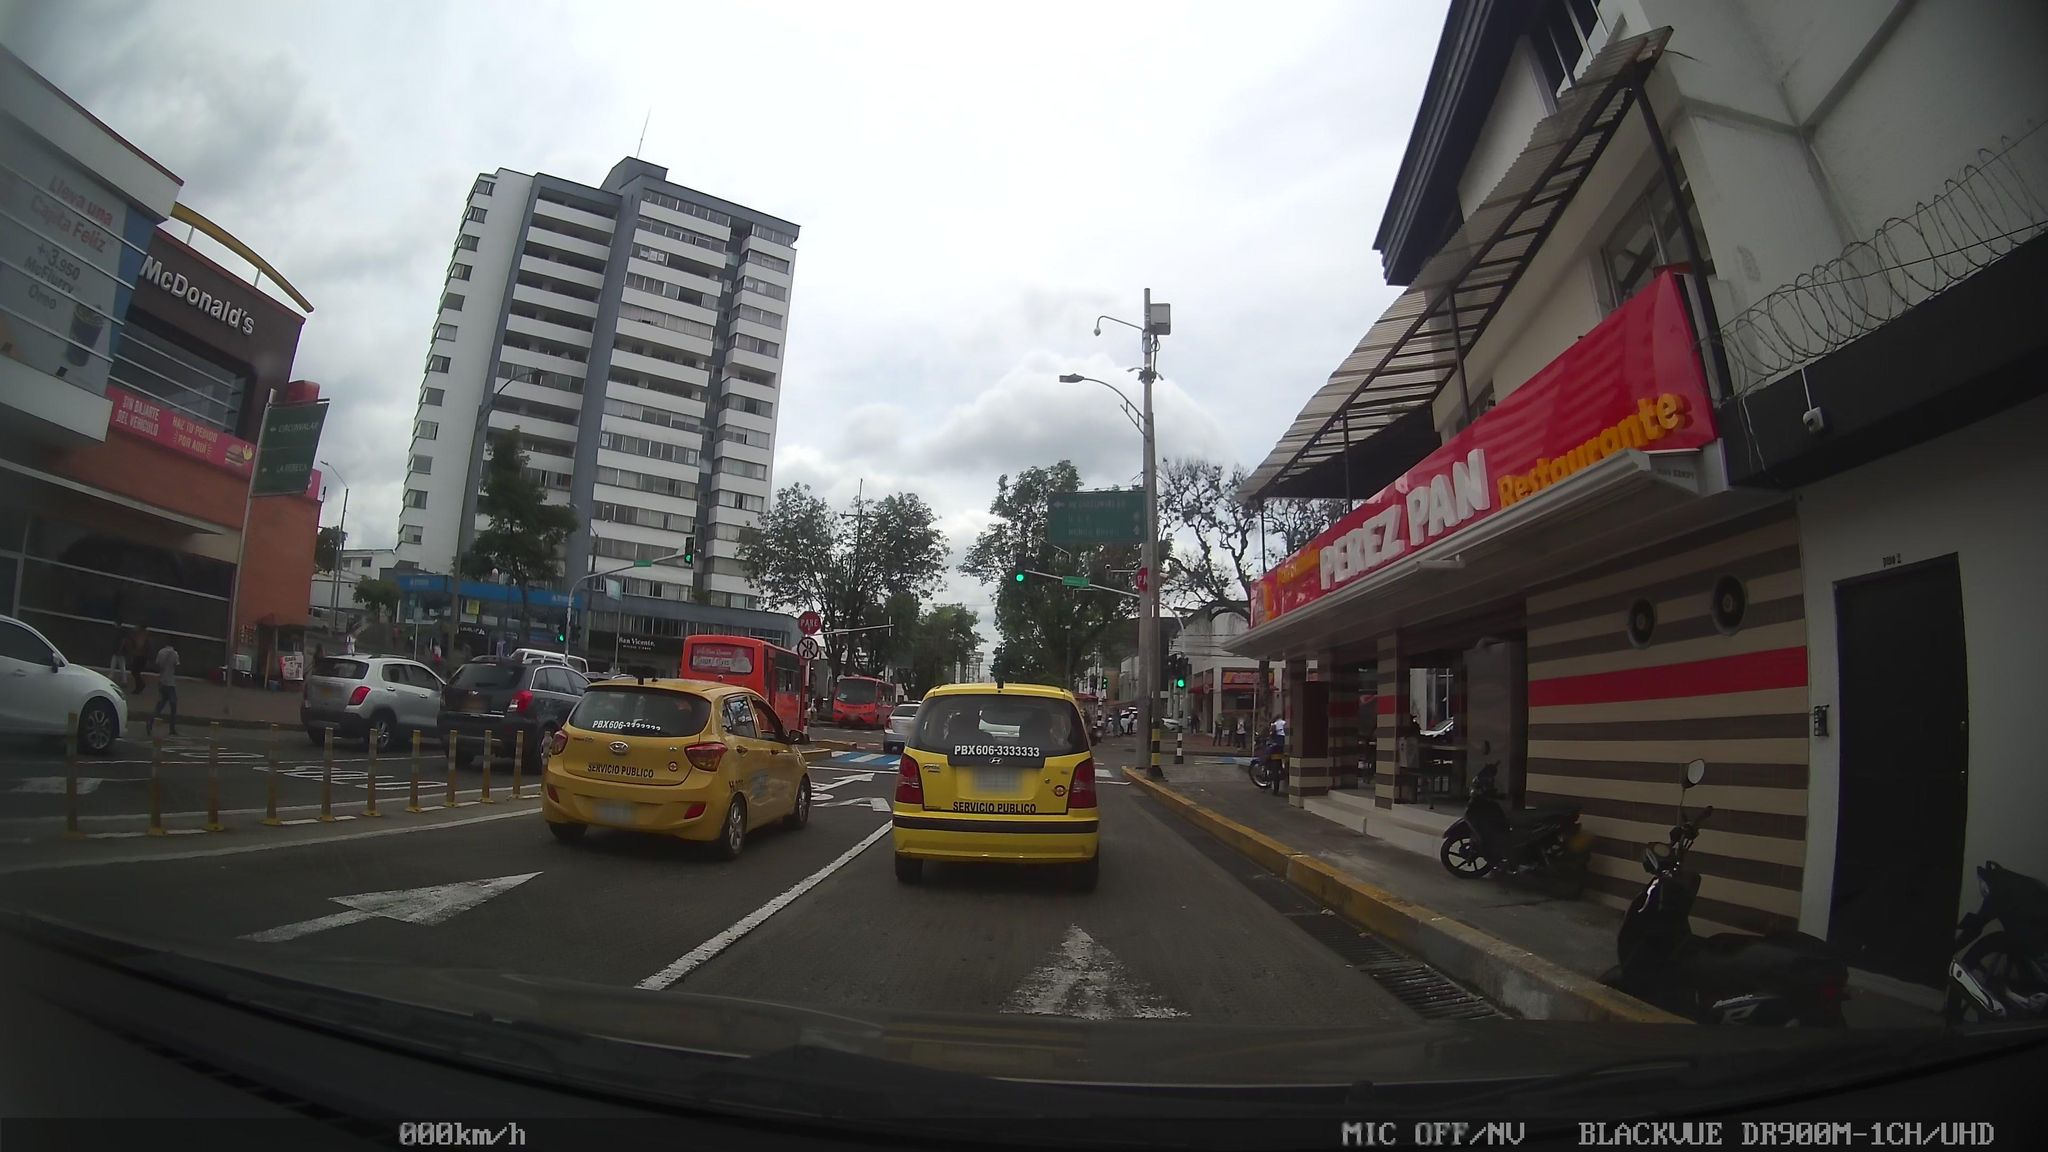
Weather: cloudy
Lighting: day
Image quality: good
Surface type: driving surface
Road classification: secondary_link, secondary
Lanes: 2
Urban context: urban centre
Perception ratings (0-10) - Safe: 1.94, Lively: 5.07, Beautiful: 4.69, Boring: 5.37, Depressing: 2.74, Wealthy: 1.89